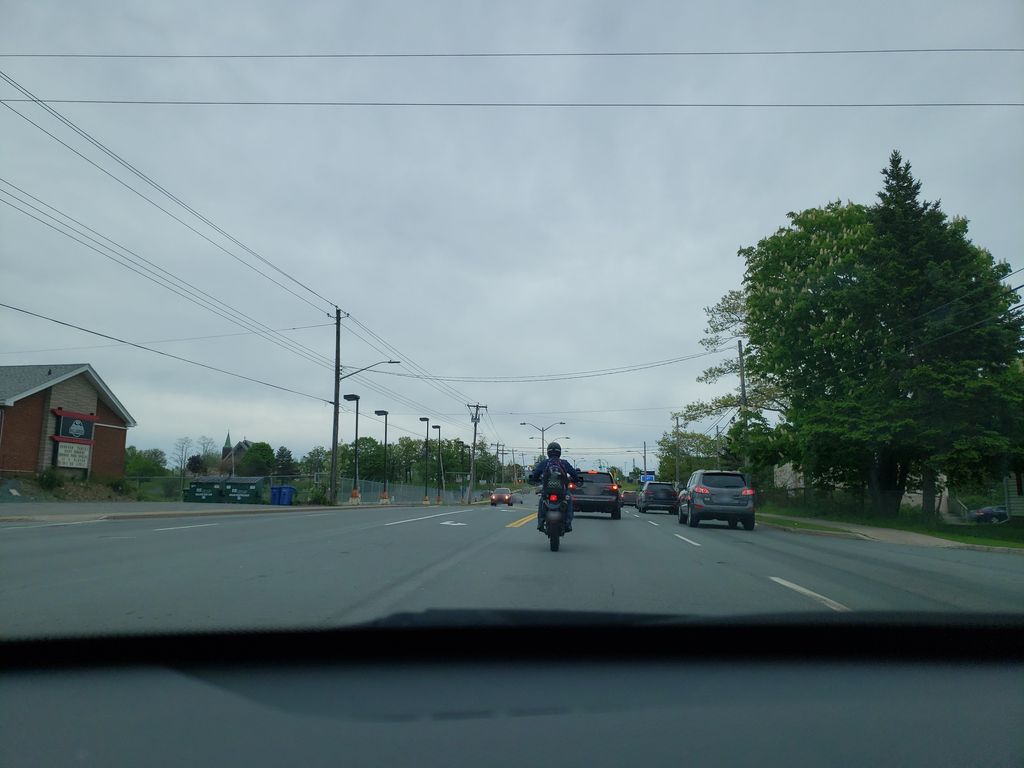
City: halifax